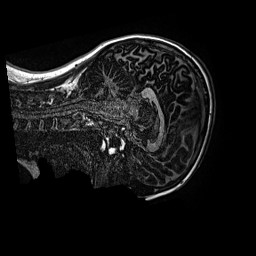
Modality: MP2RAGE
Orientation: sagittal
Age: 13
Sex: female
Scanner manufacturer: siemens
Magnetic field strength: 3 T
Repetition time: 4 s
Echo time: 0.00299 s